Question: The idea I want to realize is that :

those are searchbars made like this (not necessary)
'''
<form action="/index" class="form-wrapper cf">
<input type="text" placeholder="Search here..." name="searchbox" >
<button class="searchbutton" type="submit">Search</button>
</form>
'''
So i want to dispose them in a circle
the result would be similar to what you see <URL> by clicking inside the "share" button.
I've found also this questions , but I cannot make them work
for example <URL>
but I want only to put my form around and nothing more, like the 1st image
someone could help me, maybe just modifying a bit the answer code of the question I linked, that is:
'''
var radius = 200; // radius of the circle
var fields = $('.field'),
container = $('#container'),
width = container.width(),
height = container.height(),
angle = 0,
step = (2*Math.PI) / fields.length;
fields.each(function() {
var x = Math.round(width/2 + radius * Math.cos(angle) - $(this).width()/2),
y = Math.round(height/2 + radius * Math.sin(angle) - $(this).height()/2);
$(this).css({
left: x + 'px',
top: y + 'px'
});
angle += step;
});
'''
Also just some tips would be very usefull, I have all day to dispose them, so i will be here trying and maybe something good will be created, then I will post my results for everyone who need.
Thank you in advance, if something not clear just comment, a question up would be helpful
This could help a bit too: <URL>
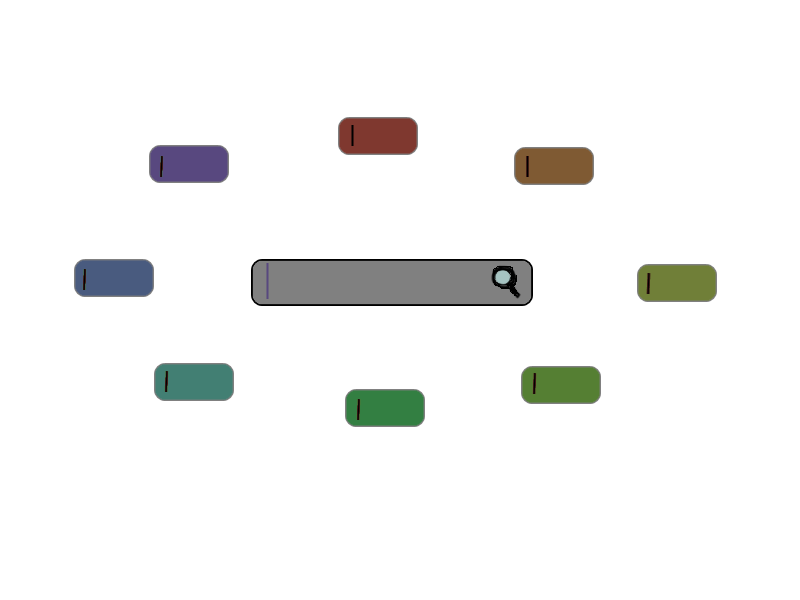
Answer: That's something you could start from
JAVASCRIPT
'''
function drawEllipse(selector, x, y, a, b, angle)
{
var steps = $(selector).length;
var i = 0;
var beta = -angle * (Math.PI / 180);
var sinbeta = Math.sin(beta);
var cosbeta = Math.cos(beta);
$(selector).each(function(index)
{
i+= (360/steps);
var alpha = i * (Math.PI / 180) ;
var sinalpha = Math.sin(alpha);
var cosalpha = Math.cos(alpha);
var X = x + (a * cosalpha * cosbeta - b * sinalpha * sinbeta);
var Y = y + (a * cosalpha * sinbeta + b * sinalpha * cosbeta);
X = Math.floor(X);
Y = Math.floor(Y);
$(this).css('margin-top', X + 'px');
$(this).css('margin-left', Y + 'px');
});
}
$(
document).ready(function()
{
drawEllipse(".box", 230,300, 200, 350, 360);
});
'''
CSS
'''
.container { width:800px; margin:0 auto; }
.box {
position:absolute;
background-repeat:no-repeat;
float:left;
height:120px;
position:absolute;
width:120px;
}
.logo{
width:280px;
height:105px;
background-repeat:no-repeat;
margin:0 auto;
margin-top:240px;
margin-left:260px;
position:absolute;
}
'''
HTML
'''
<head>
<title>circleworld</title>
<!--css-->
<link rel="Stylesheet" type="text/css" href="circleworld.css" />
<!--Scripts-->
<script type="text/javascript" src="jquery-2.1.3.min.js"></script>
<script type="text/javascript" src="circleworld.js"></script>
</head>
<body>
<div class="container">
<form action="/index" class="box">
<input type="text" placeholder="Search here..." name="searchbox" >
<button class="searchbutton" type="submit">Search</button>
</form>
<form action="/index" class="box">
<input type="text" placeholder="Search here..." name="searchbox" >
<button class="searchbutton" type="submit">Search</button>
</form>
<form action="/index" class="box">
<input type="text" placeholder="Search here..." name="searchbox" >
<button class="searchbutton" type="submit">Search</button>
</form>
<form action="/index" class="box">
<input type="text" placeholder="Search here..." name="searchbox" >
<button class="searchbutton" type="submit">Search</button>
</form>
<form action="/index" class="box">
<input type="text" placeholder="Search here..." name="searchbox" >
<button class="searchbutton" type="submit">Search</button>
</form>
<form action="/index" class="box">
<input type="text" placeholder="Search here..." name="searchbox" >
<button class="searchbutton" type="submit">Search</button>
</form>
<form action="/index" class="box">
<input type="text" placeholder="Search here..." name="searchbox" >
<button class="searchbutton" type="submit">Search</button>
</form>
<form action="/index" class="box">
<input type="text" placeholder="Search here..." name="searchbox" >
<button class="searchbutton" type="submit">Search</button>
</form>
<form action="/index" class="logo">
<input type="text" placeholder="Search here..." name="searchbox" >
<button class="searchbutton" type="submit">Search</button>
</form>
</div>
</body>
</html>
'''
and here is a preview of what you'll get! ;)
<URL>